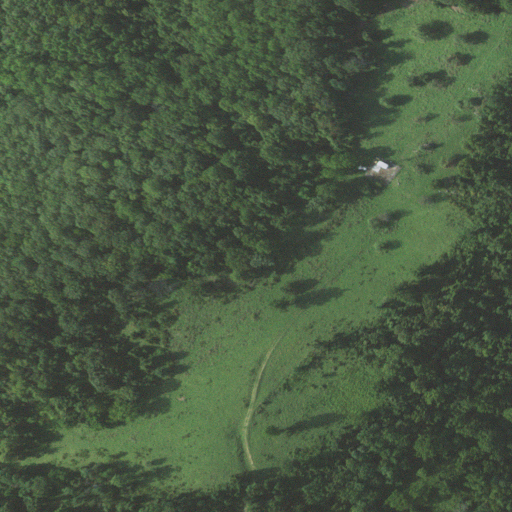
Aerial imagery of mountain in Virginia named Panther Mountain containing deciduous forest, pasture, grassland, mixed forest, open development, and shrub